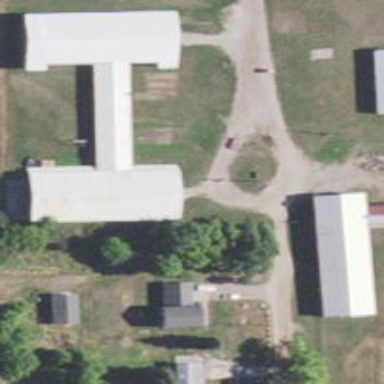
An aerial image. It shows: Farmyard area.